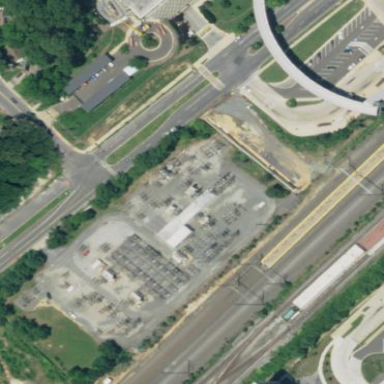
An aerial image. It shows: Distribution level power substation surrounded by wire fence.